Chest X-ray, PA view. Patient: 65 years old, sex M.
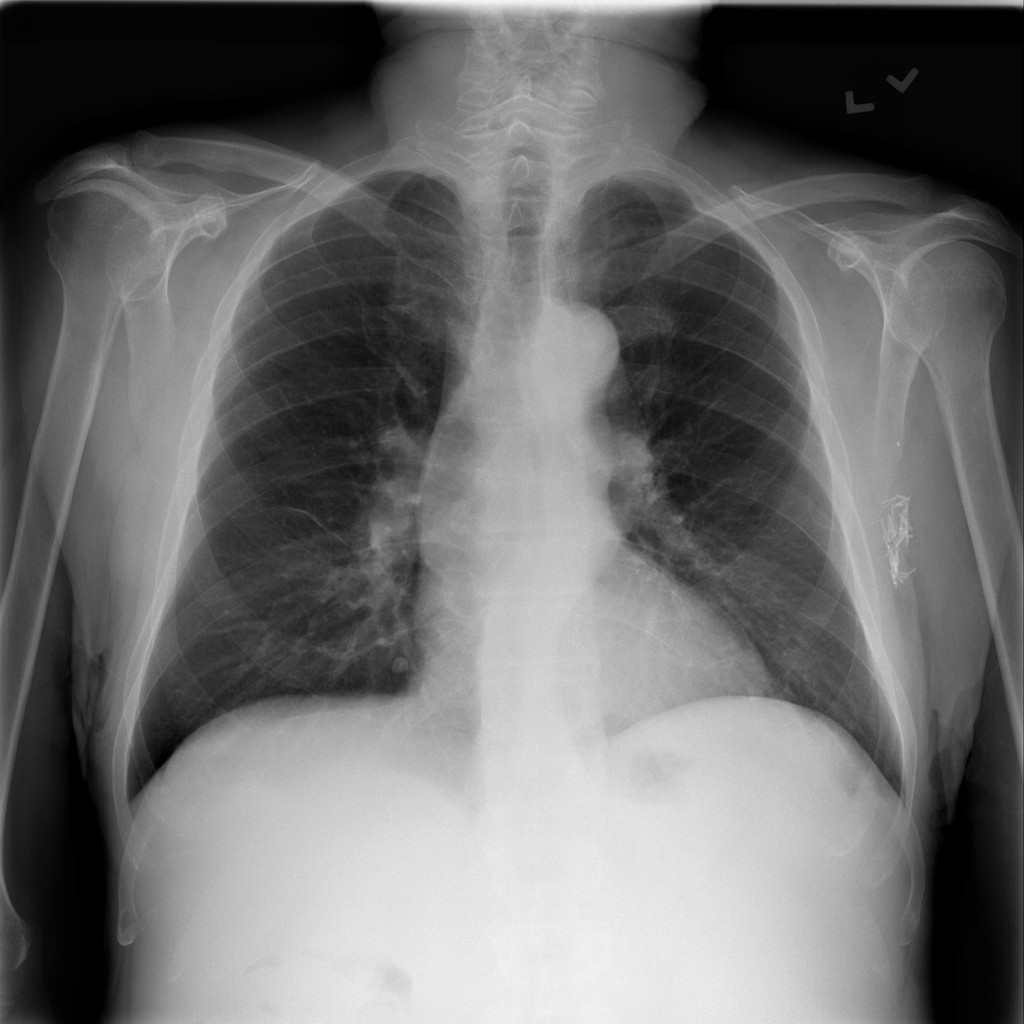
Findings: Fibrosis